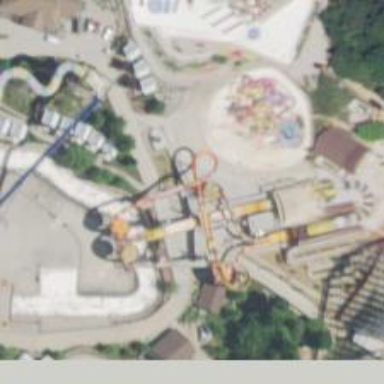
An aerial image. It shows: Water slide attraction.